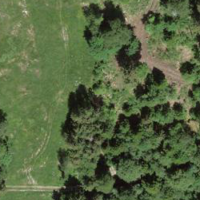
EUNIS habitat code: 44
Species observed at this site:
Cardamine heptaphylla